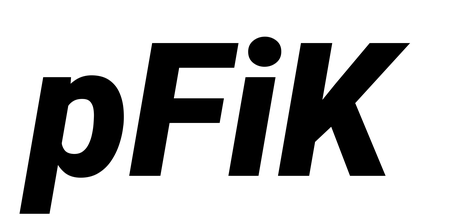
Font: Roboto-Italic_Black_Italic